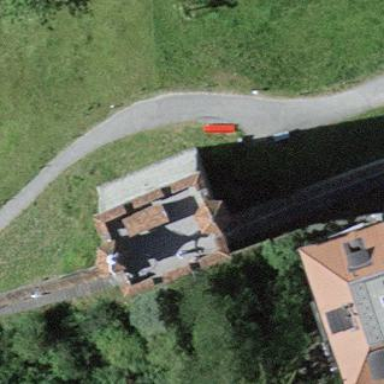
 also functioning as viewpoint for tourists."